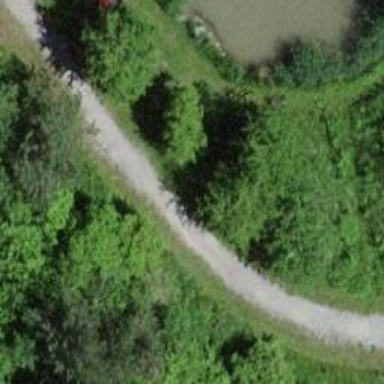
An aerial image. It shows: Unpaved footway.